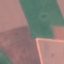
Land use / land cover class: AnnualCrop